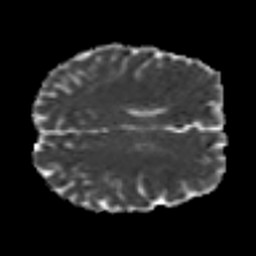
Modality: MD
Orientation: axial
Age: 49
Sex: male
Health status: healthy
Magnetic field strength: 3 T
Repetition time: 7 s
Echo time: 0.0926 s